Question: using Webstorm in some files I have the following strange formattings (marked with red). How can I get rid of this kind of formattings? For what is it for?

Thanks & Regards
Stefan
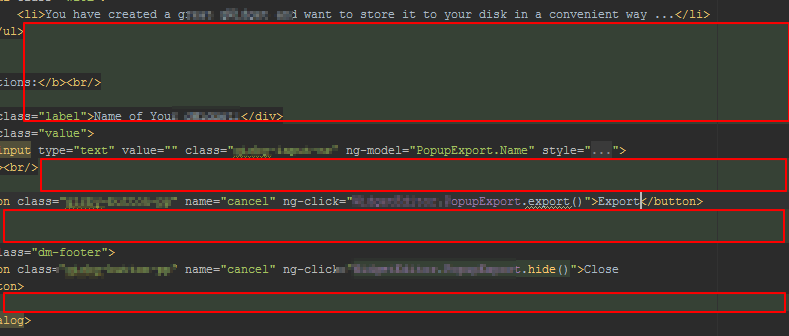
Answer: Seems you have some language injected into you HTML. Did you set up any custom language injections in Settings/language Injections? Also, please hit Alt+Enter inside these fragments - do you see 'Un-inject language' action in the dropdown?